Question: How to add Section headers in UICollectionView in Xamarin.iOS and MVVMCross.
I just want to ask the best approach. I am searching from 2 days but unable to find any simple approach. My data is List and and Section Contain List
My design looks like

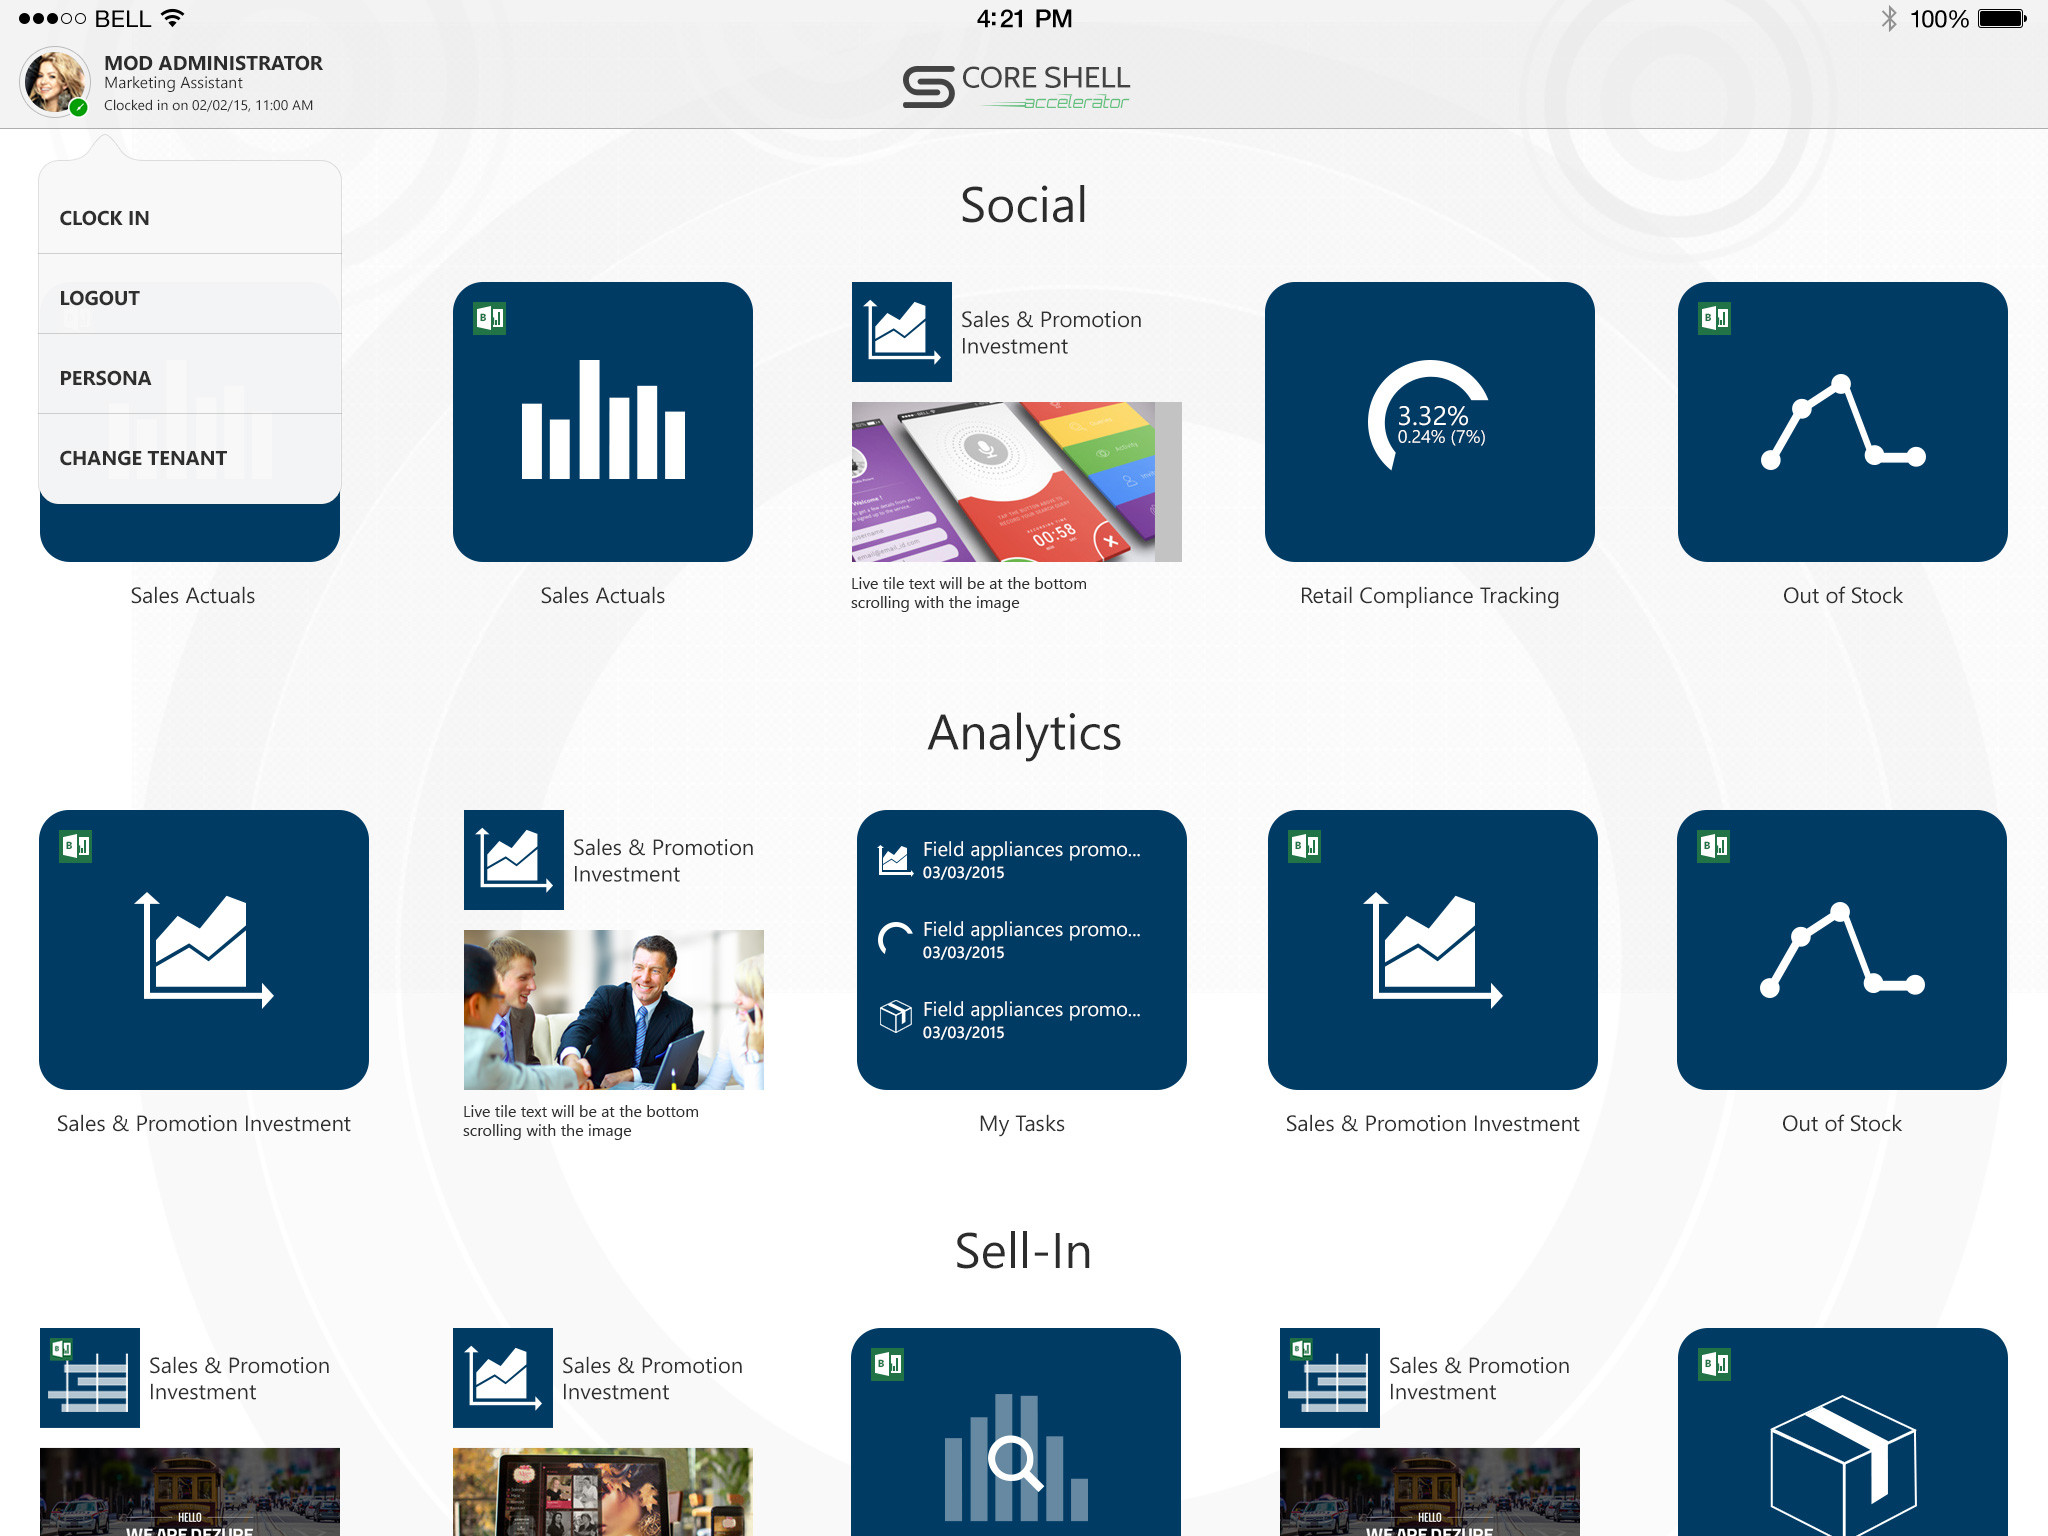
Answer: To add supplementary views within a UICollectionView, you'll need to override the CollectionViewSource to provide them.
The base code for this in MvvmCross is in <URL>
A good Xamarin tutorial for CollectionViews is <URL>
If you want to make the supplementary view bindable then you can do these by adapting the supplementary views in a similar way to the cells - e.g. copying and pasting the 'BindingContext''DataContext' code from <URL> and then ensuring you set the DataContext when the supplementary cell is used or reused within the collection view source.
There is an open issue requesting this functionality within MvvmCross or a sample - <URL> has ever commented on it... would be happy to see it added.